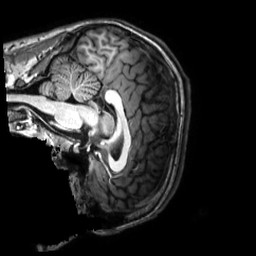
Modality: T1w
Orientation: sagittal
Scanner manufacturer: philips
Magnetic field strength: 3 T
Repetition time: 0.0096 s
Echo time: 0.0046 s